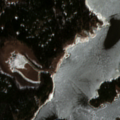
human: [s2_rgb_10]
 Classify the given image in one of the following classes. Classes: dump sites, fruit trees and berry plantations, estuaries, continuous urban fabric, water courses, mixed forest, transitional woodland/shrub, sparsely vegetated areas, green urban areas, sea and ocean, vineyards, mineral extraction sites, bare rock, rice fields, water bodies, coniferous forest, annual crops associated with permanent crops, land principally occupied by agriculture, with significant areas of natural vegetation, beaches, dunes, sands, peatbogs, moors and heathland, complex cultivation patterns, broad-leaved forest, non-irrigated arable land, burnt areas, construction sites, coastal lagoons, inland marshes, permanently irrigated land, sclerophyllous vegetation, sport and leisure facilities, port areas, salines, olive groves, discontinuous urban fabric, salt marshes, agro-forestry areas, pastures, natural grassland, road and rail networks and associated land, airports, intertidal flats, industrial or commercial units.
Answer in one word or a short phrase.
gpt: coniferous forest, sea and ocean